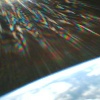
Label: sunburn